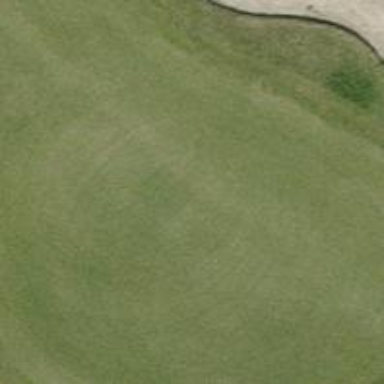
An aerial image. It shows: View of golf hole.